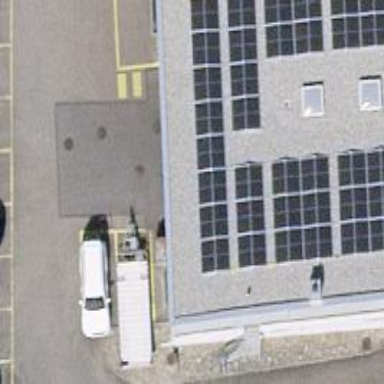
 consisting of solar photovoltaic panels."